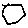
Label: hexagon